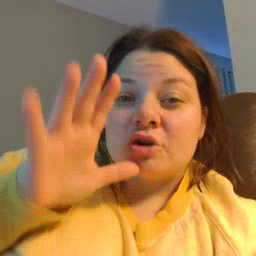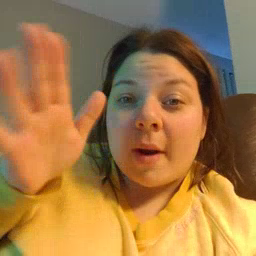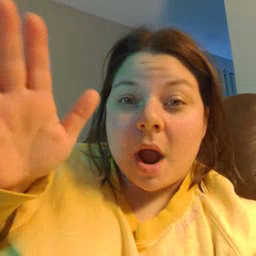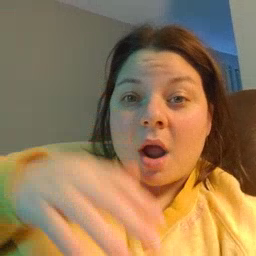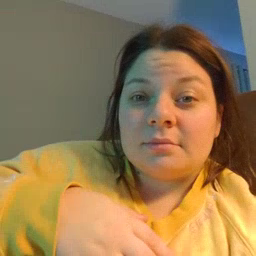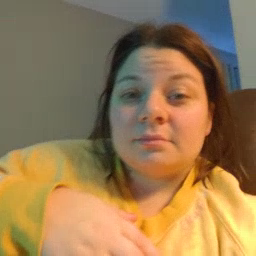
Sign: grandma